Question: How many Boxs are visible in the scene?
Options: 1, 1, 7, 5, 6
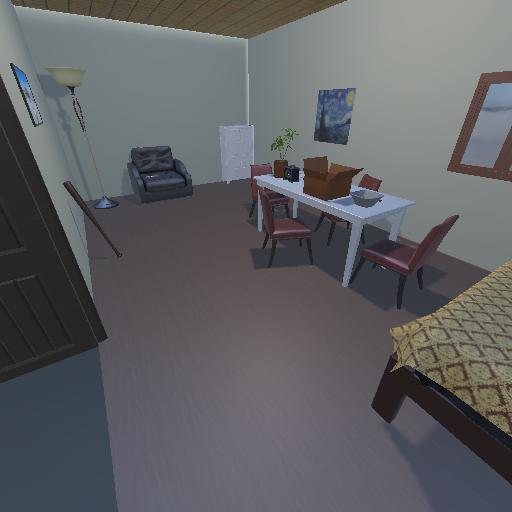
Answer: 1